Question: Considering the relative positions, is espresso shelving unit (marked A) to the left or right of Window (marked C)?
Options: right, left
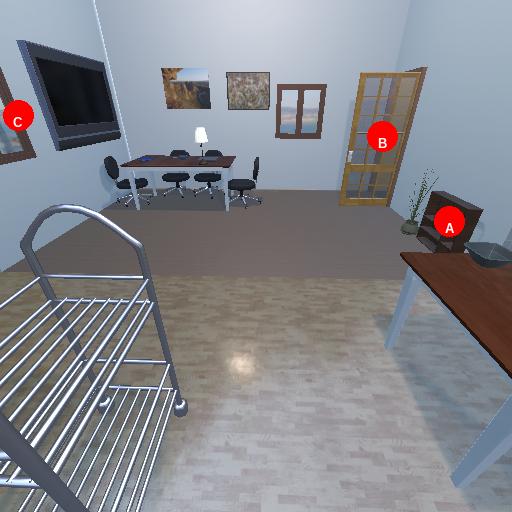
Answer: right